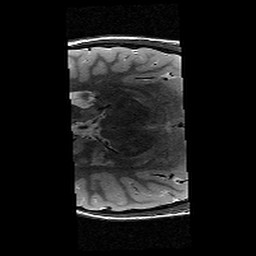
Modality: T2w
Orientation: axial
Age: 11
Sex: male
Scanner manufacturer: siemens
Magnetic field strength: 3 T
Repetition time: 9.23 s
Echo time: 0.067 s